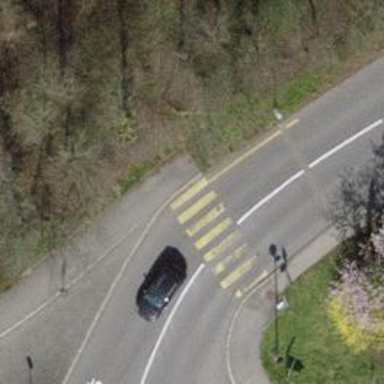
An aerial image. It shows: Marked crossing with zebra stripes on the road.